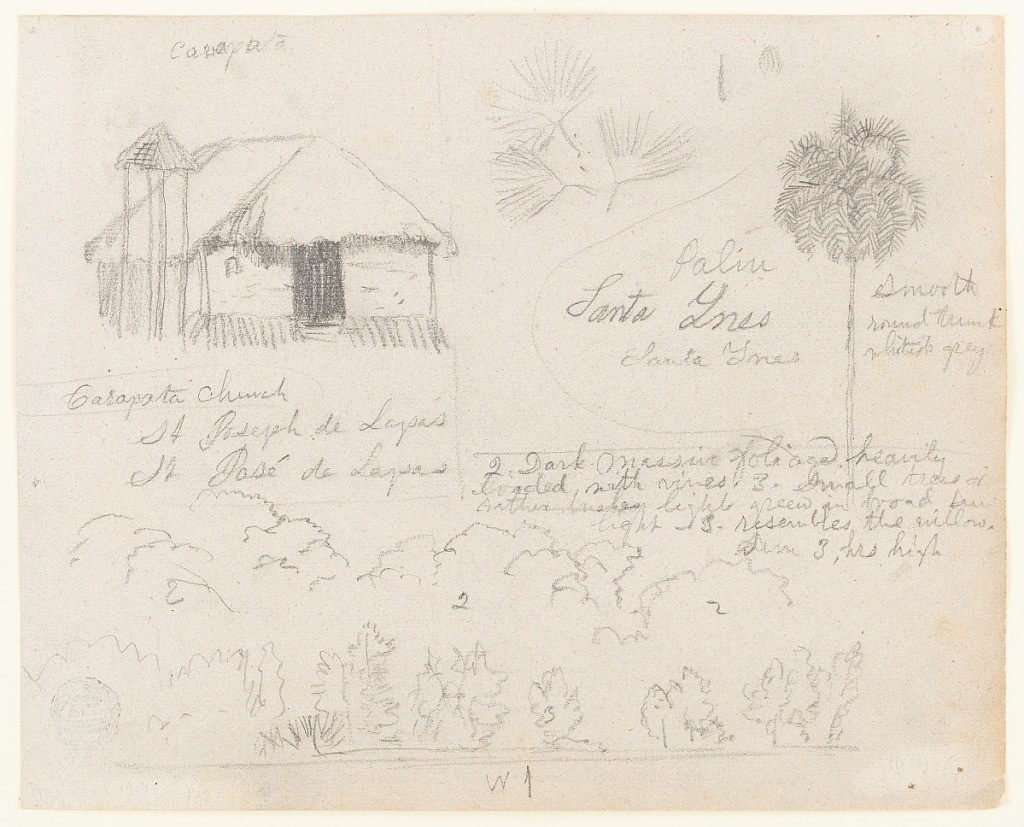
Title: San José de Lapas Church with Botanical Sketches, Colombia
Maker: Frederic Edwin Church, American, 1826–1900
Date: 1853
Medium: Graphite on gray laid paper
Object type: Drawing
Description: Architecture, landscape, and botanical sketches showing views of trees and a church in Colombia, possibly along the Magdalena River. At upper left, a small church with a thatched roof and a small tower, known to the artist as Carapata Church or San José de Lapas, is shown obliquely. At upper right, three palm fronds and a tall palm tree are visible. Along the lower margin, a view--likely from a river--of a heavily wooded shoreline is included.